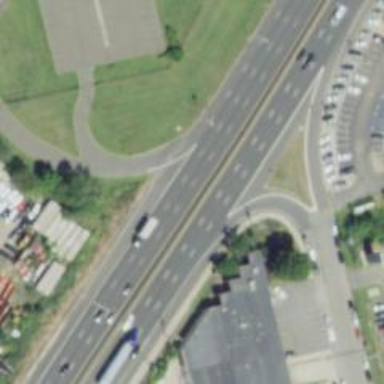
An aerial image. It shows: Trunk link highway.